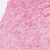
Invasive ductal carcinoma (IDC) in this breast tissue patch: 0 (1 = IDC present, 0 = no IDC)